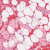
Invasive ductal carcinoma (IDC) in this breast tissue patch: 0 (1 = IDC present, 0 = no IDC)